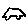
Label: car